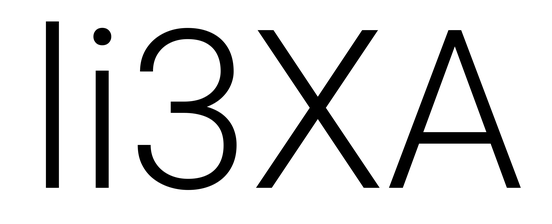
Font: Roboto_Light